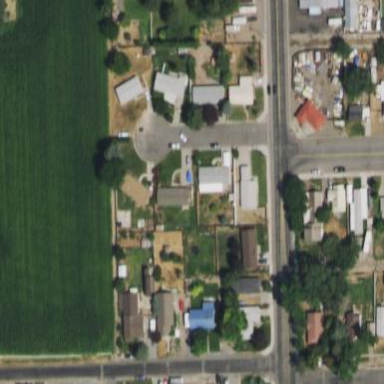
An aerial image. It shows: This residential area consists of single-family homes.